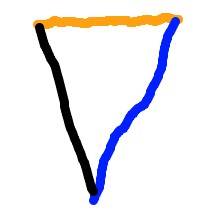
Shape: triangle